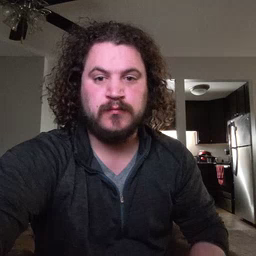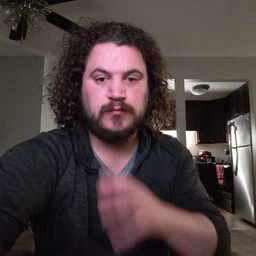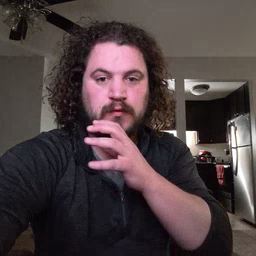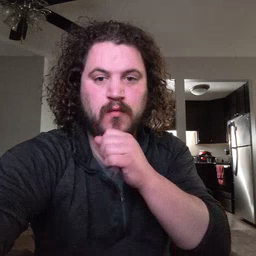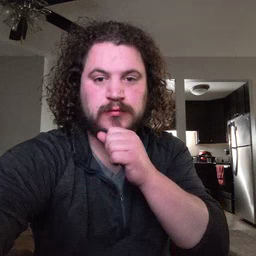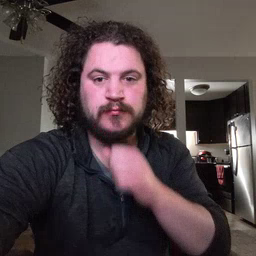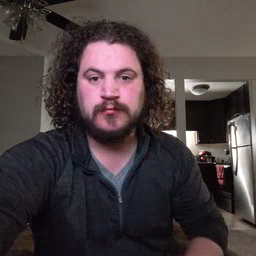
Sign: orange